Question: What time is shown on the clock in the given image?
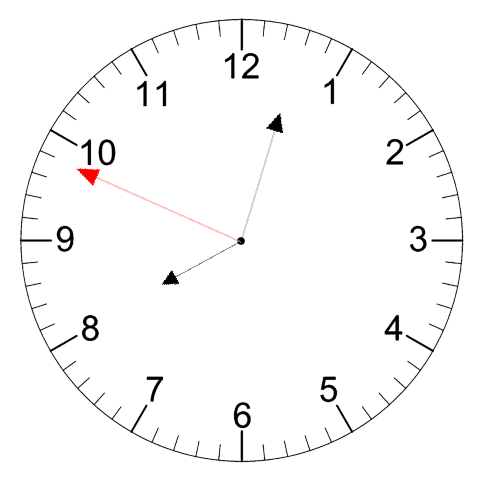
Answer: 08:02:49